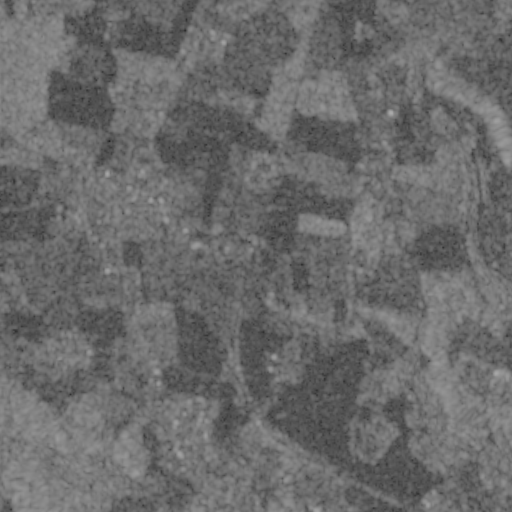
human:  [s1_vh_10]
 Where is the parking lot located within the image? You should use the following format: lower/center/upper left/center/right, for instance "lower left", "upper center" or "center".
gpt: The parking lot is located in the center left of the image.
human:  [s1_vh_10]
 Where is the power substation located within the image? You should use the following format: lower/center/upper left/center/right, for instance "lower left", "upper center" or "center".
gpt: The power substation is located in the center left of the image.
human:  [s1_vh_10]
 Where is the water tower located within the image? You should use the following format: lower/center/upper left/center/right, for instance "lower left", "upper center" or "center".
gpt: The water tower is located in the center left of the image.
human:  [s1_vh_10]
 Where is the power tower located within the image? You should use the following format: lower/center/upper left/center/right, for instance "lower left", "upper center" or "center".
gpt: There is no power tower in the image.

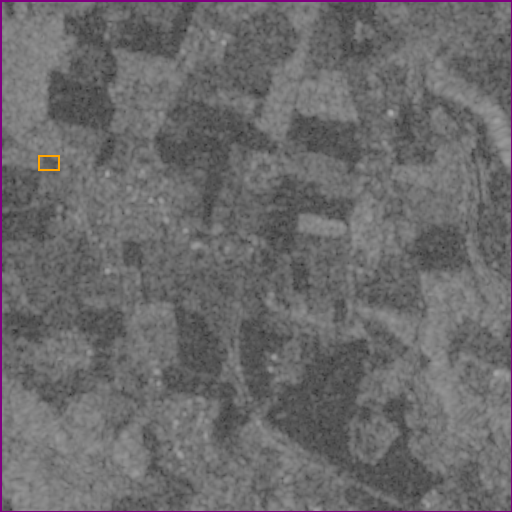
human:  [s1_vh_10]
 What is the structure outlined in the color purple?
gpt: The structure outlined in purple is a crop field.
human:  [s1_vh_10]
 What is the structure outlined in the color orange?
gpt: The structure outlined in orange is a park.
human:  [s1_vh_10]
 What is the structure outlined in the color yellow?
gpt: There is no yellow outline.